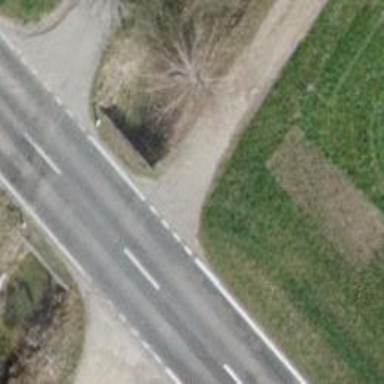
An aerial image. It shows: Tunnel.